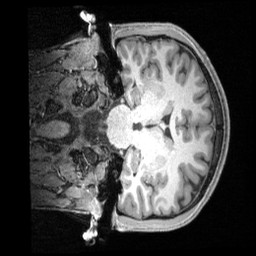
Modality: T1w
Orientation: coronal
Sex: male
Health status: ill
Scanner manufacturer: siemens
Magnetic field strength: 3 T
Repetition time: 2.4 s
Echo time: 0.00201 s